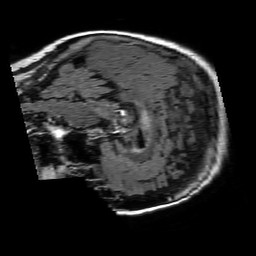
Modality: FLAIR
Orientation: sagittal
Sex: female
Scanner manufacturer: philips
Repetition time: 11 s
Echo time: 0.125 s